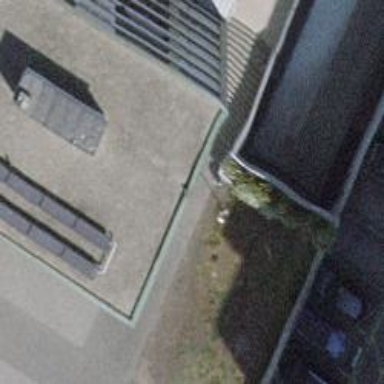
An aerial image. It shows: Set of concrete steps.